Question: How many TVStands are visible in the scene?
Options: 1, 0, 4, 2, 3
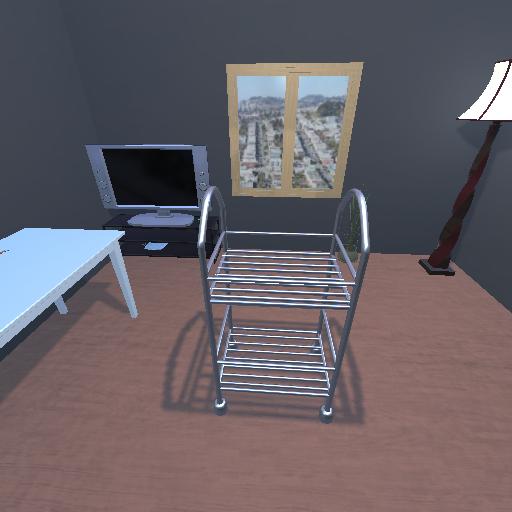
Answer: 1